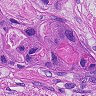
Metastatic tissue present: yes